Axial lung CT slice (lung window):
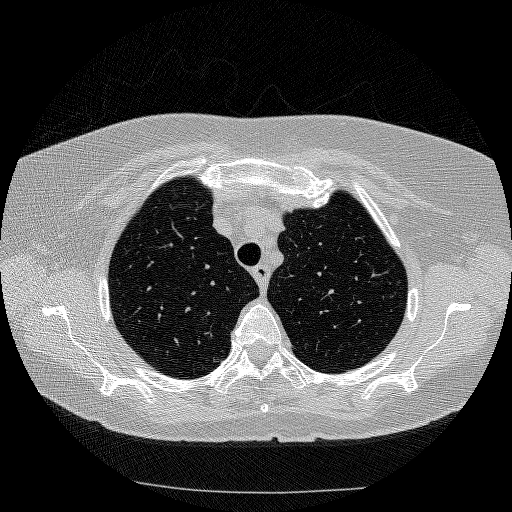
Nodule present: no